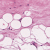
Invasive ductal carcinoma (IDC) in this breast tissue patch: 0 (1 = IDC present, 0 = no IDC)